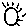
Label: sun